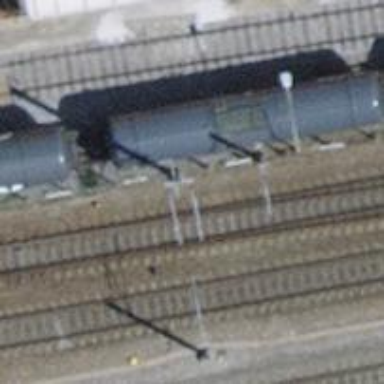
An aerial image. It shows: Railway switch with turnout to the right.